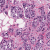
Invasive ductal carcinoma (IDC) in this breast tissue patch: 1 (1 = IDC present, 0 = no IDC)